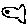
Label: fish